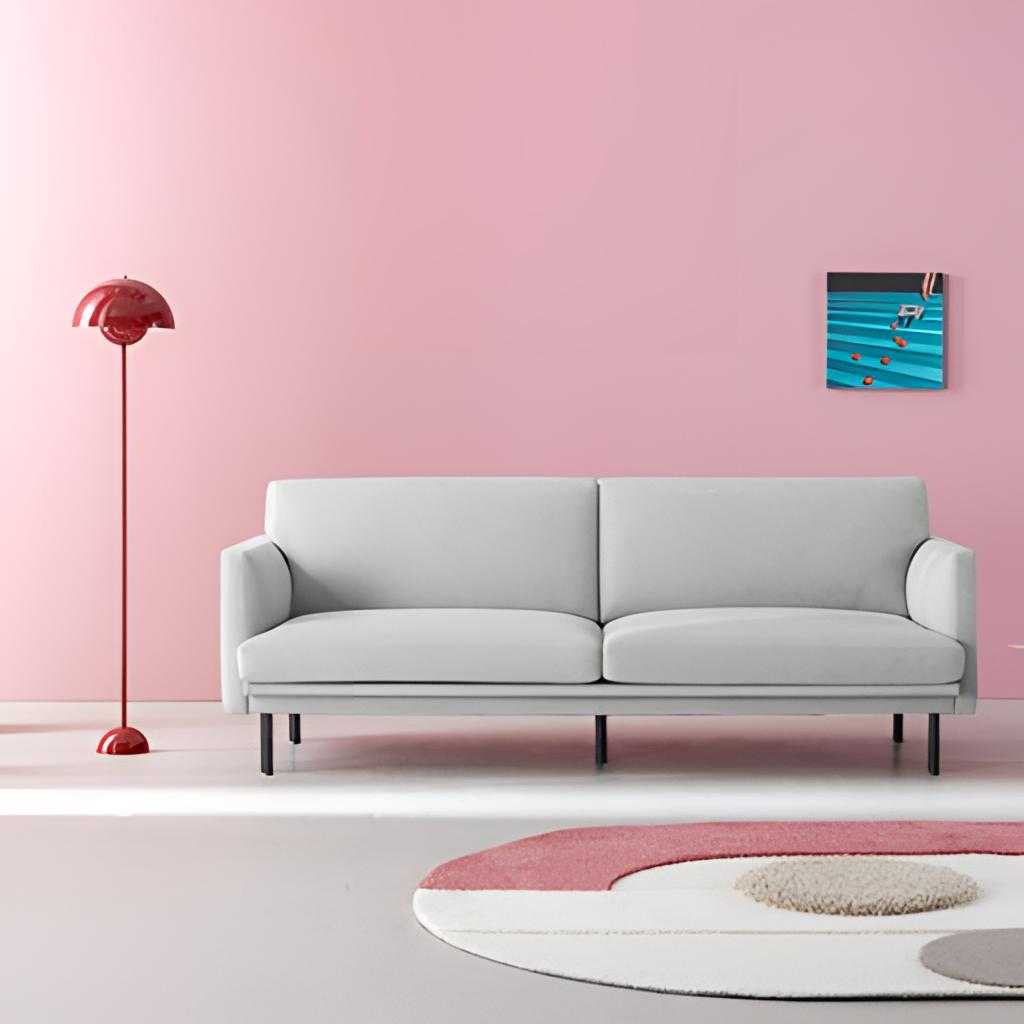
leather sofa, living room, tile flooring, with smooth pattern, contemporary, pink paint wallpaper, with solid pattern